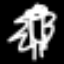
Label: angel